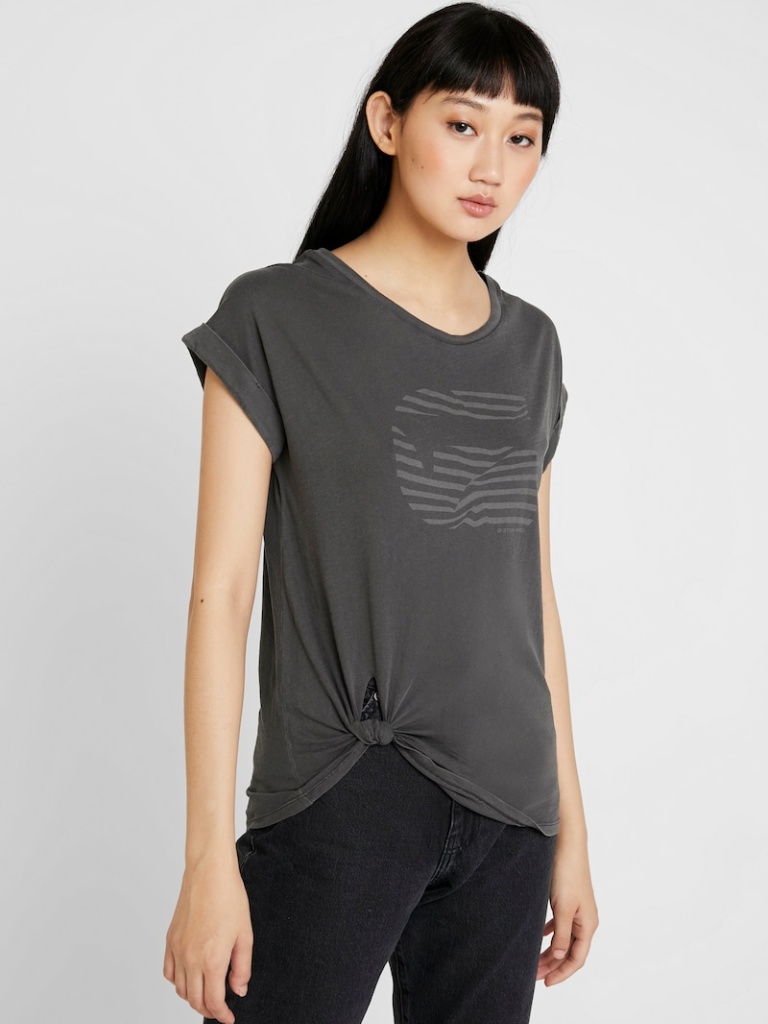
cotton relaxed sleeveless waist length Untucked crew t-shirt